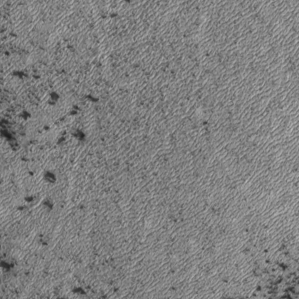
Label: frost